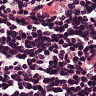
Metastatic tissue present: no